Interaction volume radius: 5 \u00c5
Interaction volume height: 10 \u00c5
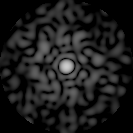
Disorder parameter: 0.8682